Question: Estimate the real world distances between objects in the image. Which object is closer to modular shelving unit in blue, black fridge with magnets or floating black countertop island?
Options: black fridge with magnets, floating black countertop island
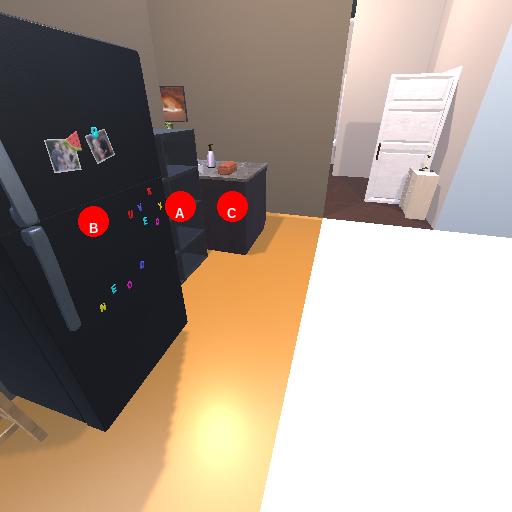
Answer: black fridge with magnets